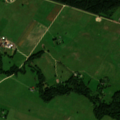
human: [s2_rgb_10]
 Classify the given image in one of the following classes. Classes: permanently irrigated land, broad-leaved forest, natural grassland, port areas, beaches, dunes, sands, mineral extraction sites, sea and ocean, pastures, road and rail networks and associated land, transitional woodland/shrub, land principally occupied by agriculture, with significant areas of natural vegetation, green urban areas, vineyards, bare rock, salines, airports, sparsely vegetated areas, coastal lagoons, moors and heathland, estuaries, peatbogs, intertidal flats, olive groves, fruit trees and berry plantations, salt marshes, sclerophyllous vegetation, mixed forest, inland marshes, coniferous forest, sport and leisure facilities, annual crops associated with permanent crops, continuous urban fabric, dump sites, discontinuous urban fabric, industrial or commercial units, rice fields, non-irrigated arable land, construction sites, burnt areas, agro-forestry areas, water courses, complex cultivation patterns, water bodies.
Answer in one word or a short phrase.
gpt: non-irrigated arable land, pastures, complex cultivation patterns, land principally occupied by agriculture, with significant areas of natural vegetation, broad-leaved forest, coniferous forest